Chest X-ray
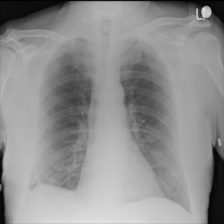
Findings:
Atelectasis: negative
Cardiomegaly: negative
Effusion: negative
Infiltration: negative
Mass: negative
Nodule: negative
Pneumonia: negative
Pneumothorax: negative
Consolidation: negative
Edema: negative
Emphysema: negative
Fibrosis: negative
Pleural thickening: negative
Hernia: negative